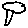
Label: tree